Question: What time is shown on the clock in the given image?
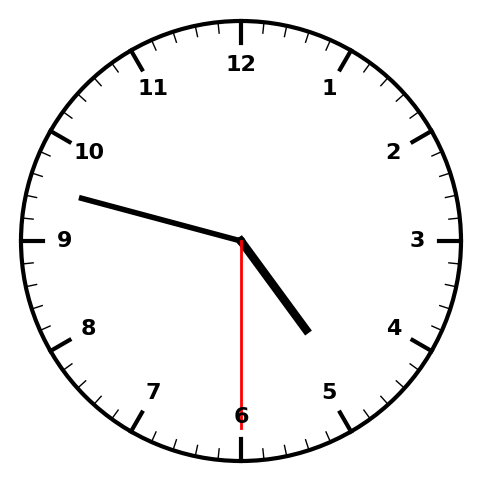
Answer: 04:47:30